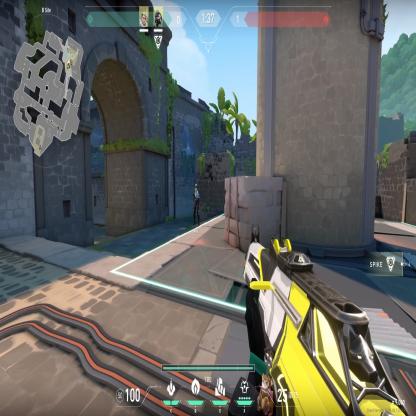
Label: teammate